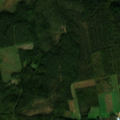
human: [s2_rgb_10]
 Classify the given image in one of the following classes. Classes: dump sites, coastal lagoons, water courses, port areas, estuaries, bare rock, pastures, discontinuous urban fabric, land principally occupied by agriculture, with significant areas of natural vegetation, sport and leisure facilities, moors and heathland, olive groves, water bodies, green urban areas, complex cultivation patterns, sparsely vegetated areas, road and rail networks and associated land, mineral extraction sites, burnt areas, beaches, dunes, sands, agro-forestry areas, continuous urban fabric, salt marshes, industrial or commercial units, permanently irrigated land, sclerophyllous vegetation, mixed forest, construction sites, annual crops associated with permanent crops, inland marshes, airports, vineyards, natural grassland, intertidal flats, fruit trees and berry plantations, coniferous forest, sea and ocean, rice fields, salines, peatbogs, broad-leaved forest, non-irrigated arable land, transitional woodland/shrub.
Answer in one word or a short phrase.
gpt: non-irrigated arable land, coniferous forest, mixed forest, transitional woodland/shrub